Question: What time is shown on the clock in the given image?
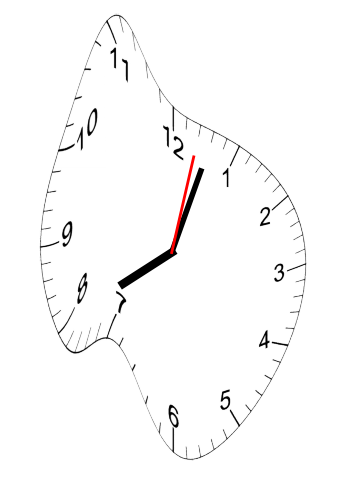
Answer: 08:03:02